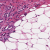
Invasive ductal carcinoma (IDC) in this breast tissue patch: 0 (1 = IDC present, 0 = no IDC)